Current action and preconditions to check: trajectory_clear

Your task: For each precondition in the list above, predict whether it will hold at this action.

Consider the current scene as observed from the mobile robot's camera, and analyze the predicted future states of all dynamic agents (e.g., people, animals, vehicles, or any moving entities) within the NEXT SECOND.

IMPORTANT: Only answer "very likely" if you are absolutely certain—based on strong, clear evidence—that a dynamic agent will violate the precondition in the predicted future state. Do NOT answer "very likely" for unlikely, ambiguous, or low-probability risks.

Ask yourself for each precondition: Is there a high probability, with clear and convincing evidence, that the predicted future states of any dynamic agent will interfere with the predicted future state of the currently executing action within the NEXT SECOND, causing that precondition to fail?

Assess the risk level based on these predictions. Use "likely" or "very likely" if motions create a clear risk of interference.

Use "neutral" or "improbable" if agents are nearby but their predicted paths are clearly diverging or non-conflicting.

Failure Risk Categories: "very improbable", "improbable", "neutral", "likely", "very likely"

Answer Format: Output ONLY the probability_of_failure value from these categories: "very improbable", "improbable", "neutral", "likely", "very likely"

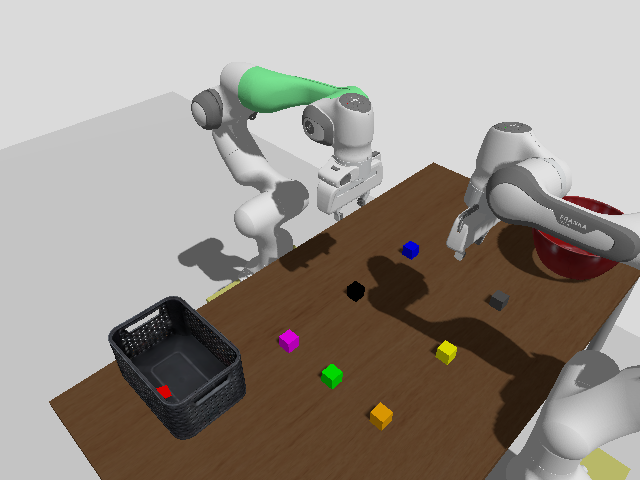

Answer: very improbable